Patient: sex F, age 68
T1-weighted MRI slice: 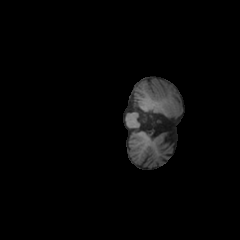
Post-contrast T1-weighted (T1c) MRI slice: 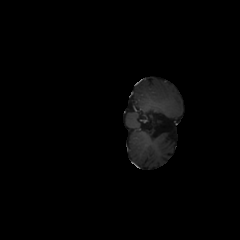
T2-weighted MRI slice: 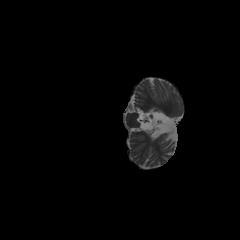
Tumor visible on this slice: no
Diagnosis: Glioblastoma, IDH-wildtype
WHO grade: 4